Question:
And my code:
'''
using System;
using System.Collections.Generic;
using System.ComponentModel;
using System.Data;
using System.Drawing;
using System.Linq;
using System.Text;
using System.Threading.Tasks;
using System.Windows.Forms;
namespace inform
{
public partial class Form1 : Form
{
public static TabPage[] TabPages = new TabPage[20];
public static RichTextBox[] TextBoxes = new RichTextBox[20];
public Form1()
{
InitializeComponent();
TabControl.TabPages.Clear();
for (int x = 0; x < 19; x++)
{
TabPages[x].Controls.Add(TextBoxes[x]); //ERROR HERE
//Object reference not set to an instance of an object.
TabControl.TabPages.Add(TabPages[x]);
}
}
private void Form1_Load(object sender, EventArgs e)
{
}
}
}
'''
I am trying to make a basic typing program that uses a tabcontrol to organize each richtextbox in an array. But when I run the program it returns
> Object reference not set to an instance of an object.
I have made an array of RichTextBoxes and also TabPages which can both hold 20 elements(is that the right word?) but a problem occurs. The function for Control.Add() is suppose to take a control value.
The for loop is meant to go through each TabPage and add the correct RichTextBox to it.
I have gone onto MSDN to see what they have but all they have is
'''
tabPage1.Controls.Add(new Button());
'''
instead of my:
'''
TabPages[x].Controls.Add(TextBoxes[x]);
'''
But even then it does not work, I have done this before but without the the array, the last one I did capped out at 6 tabs and I wanted to make more.
I tried reading some pages on the internet but nothing seemed to work, I would be grateful for any help.
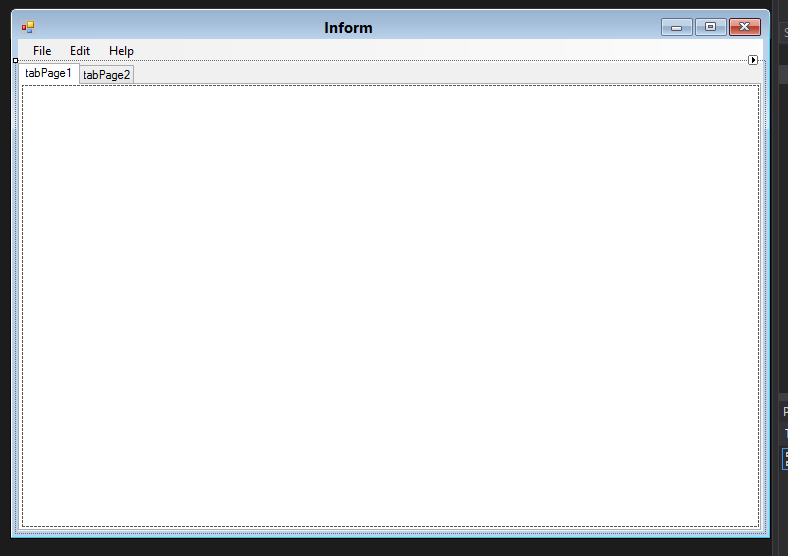
Answer: you have to write something like this
'''
public partial class Form1 : Form
{
public static TabPage[] TabPages = new TabPage[20];
public static RichTextBox[] TextBoxes = new RichTextBox[20];
public Form1()
{
InitializeComponent();
tabControl1.TabPages.Clear();
for (int x = 0; x < 19; x++)
{
TabPages[x] = new TabPage();
TabPages[x].Controls.Add(TextBoxes[x]); //ERROR HERE
//Object reference not set to an instance of an object.
tabControl1.TabPages.Add(TabPages[x]);
}
}
private void Form1_Load(object sender, EventArgs e)
{
}
}
'''